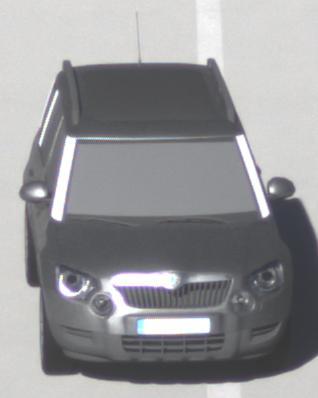
Make: Skoda
Model: Yeti 1.2 TSI
Detailed model: Yeti
Model produced from: 2009/11
Model produced until: 2011/10
Doors: 5
Color: gray
Road condition: dry road
Daytime: morning or afternoon
Contrast: high contrast